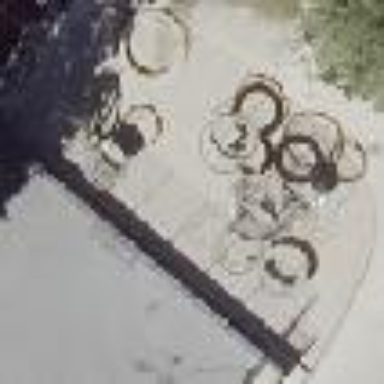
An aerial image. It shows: Playground with various play structures.